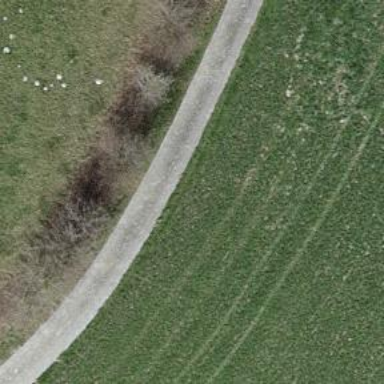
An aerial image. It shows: Track with grade 1 quality.